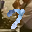
Label: 7